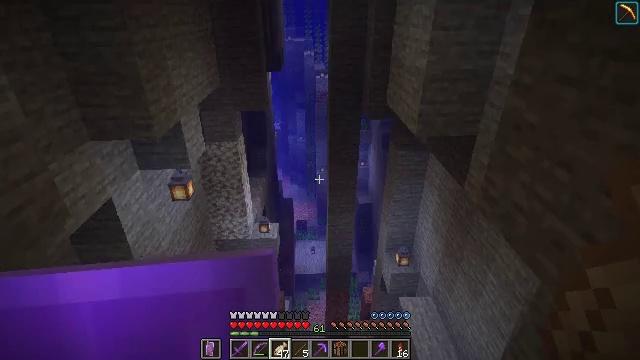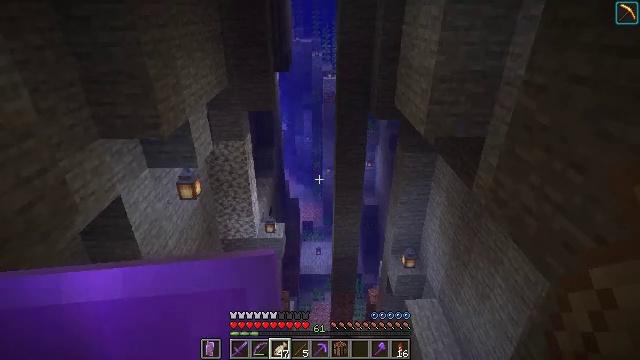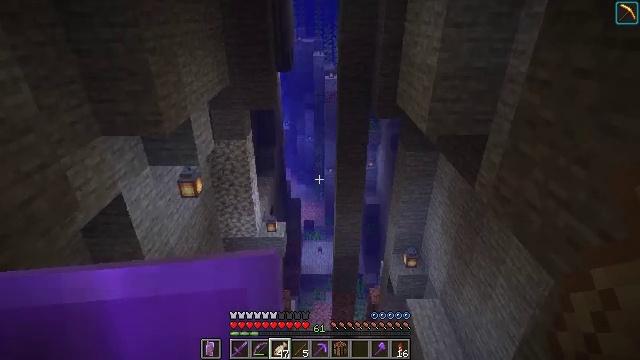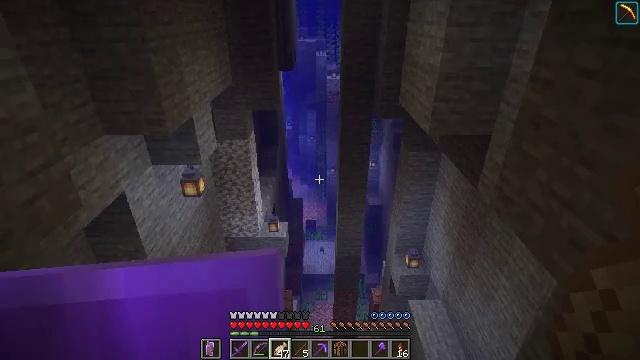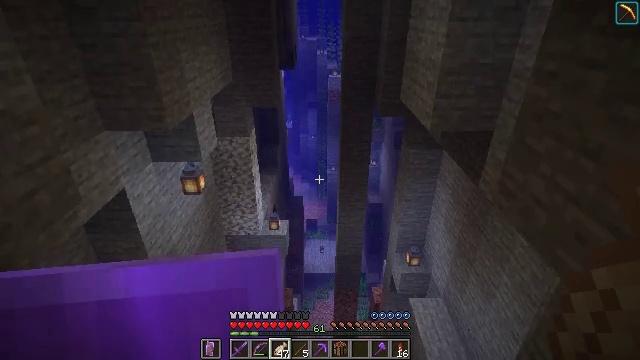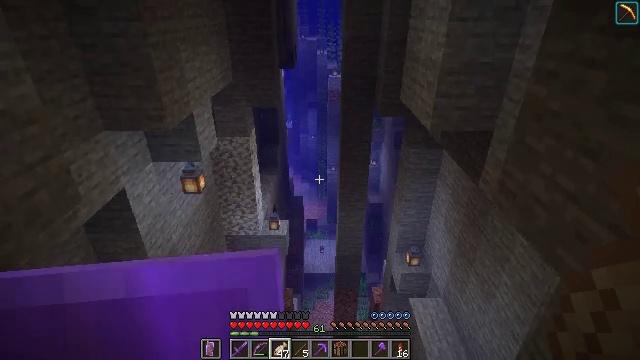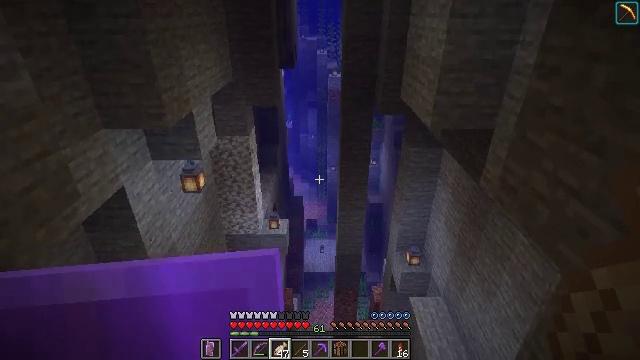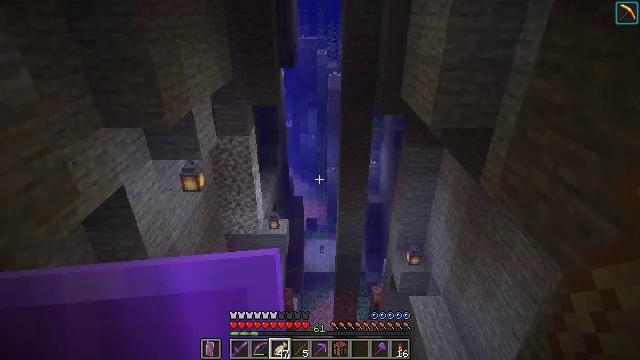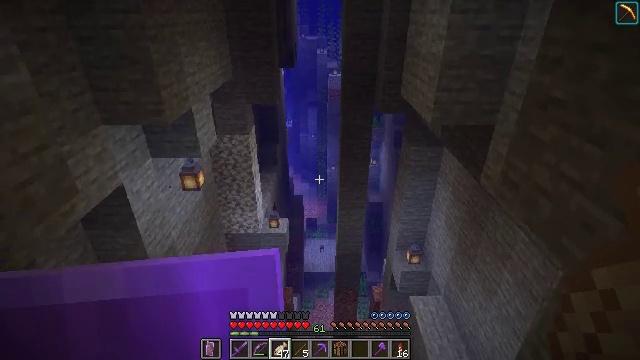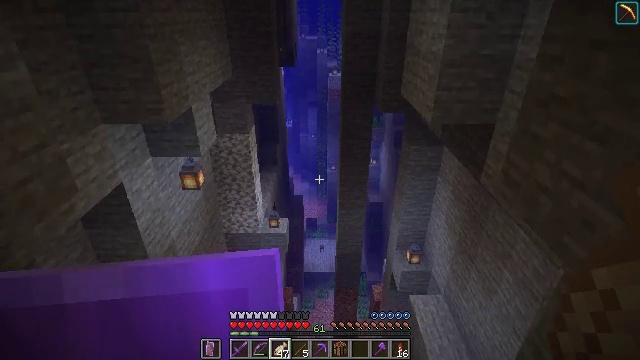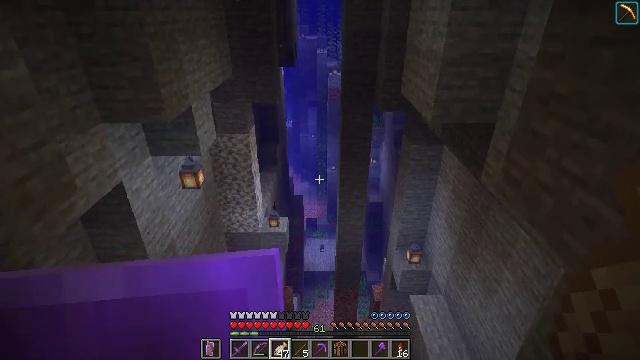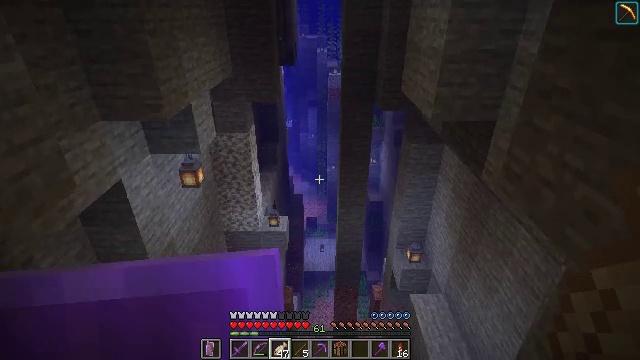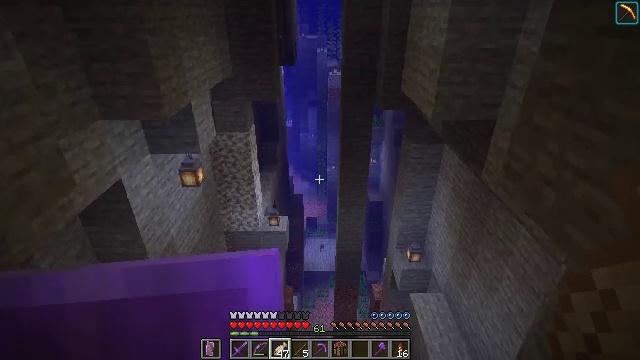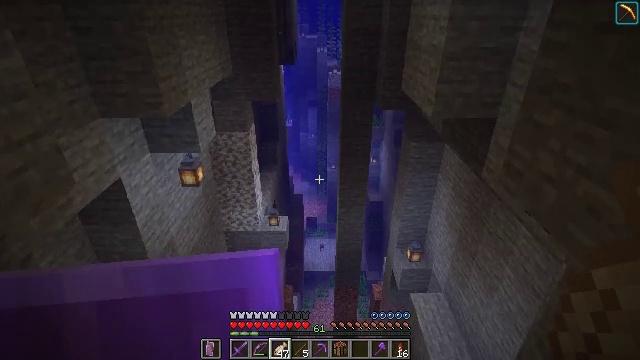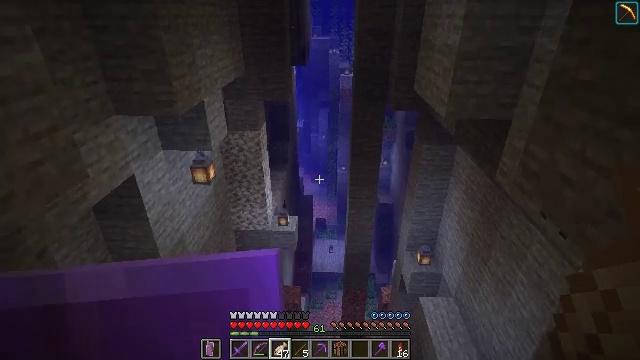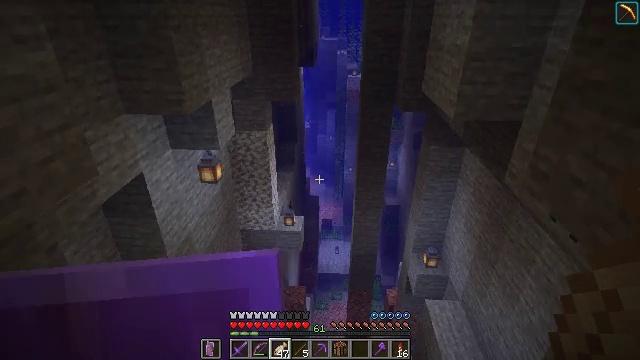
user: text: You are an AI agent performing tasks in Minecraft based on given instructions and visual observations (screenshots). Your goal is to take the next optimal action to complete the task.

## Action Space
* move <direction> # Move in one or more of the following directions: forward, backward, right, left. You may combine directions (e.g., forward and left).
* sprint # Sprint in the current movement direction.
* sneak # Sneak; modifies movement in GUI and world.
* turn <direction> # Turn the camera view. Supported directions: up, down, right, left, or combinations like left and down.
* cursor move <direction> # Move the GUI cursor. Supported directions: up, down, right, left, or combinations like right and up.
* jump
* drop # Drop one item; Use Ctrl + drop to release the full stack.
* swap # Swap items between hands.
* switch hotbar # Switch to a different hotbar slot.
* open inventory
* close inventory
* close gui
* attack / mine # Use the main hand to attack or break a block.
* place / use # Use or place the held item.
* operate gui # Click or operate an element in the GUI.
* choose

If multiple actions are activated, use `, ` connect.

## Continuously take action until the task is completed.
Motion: motion action
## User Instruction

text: Attack the stonecutter to pick it up.
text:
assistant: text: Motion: turn left
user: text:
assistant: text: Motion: no_op
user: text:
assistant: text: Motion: no_op
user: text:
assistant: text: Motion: no_op
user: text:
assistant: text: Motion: no_op
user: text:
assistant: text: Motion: no_op
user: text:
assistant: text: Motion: no_op
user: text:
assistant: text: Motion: no_op
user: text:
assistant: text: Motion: no_op
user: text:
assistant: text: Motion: no_op
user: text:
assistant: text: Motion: no_op
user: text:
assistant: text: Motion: no_op
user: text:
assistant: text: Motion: no_op
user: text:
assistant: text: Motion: turn left
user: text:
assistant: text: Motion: turn left
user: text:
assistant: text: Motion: no_op
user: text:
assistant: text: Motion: no_op
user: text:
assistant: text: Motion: jump
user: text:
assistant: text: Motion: turn left, jump
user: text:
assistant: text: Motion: turn left and up, jump
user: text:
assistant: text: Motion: turn left and up, jump
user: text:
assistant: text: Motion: turn left and up, jump
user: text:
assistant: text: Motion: turn left and up, jump
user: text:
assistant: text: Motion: turn left and up, jump
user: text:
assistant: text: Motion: turn left and up, jump
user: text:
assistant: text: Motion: turn left and up, jump
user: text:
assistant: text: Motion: turn left and up, jump
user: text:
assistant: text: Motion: turn left and up, jump
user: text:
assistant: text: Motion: jump
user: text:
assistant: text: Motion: jump